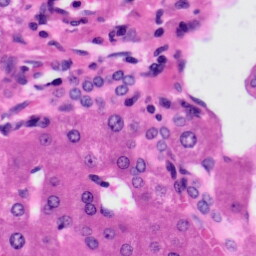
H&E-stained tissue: Liver